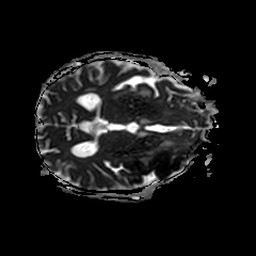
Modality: ADC
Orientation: axial
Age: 87
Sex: female
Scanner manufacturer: philips
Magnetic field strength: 3 T
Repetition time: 3.341 s
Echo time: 0.076 s